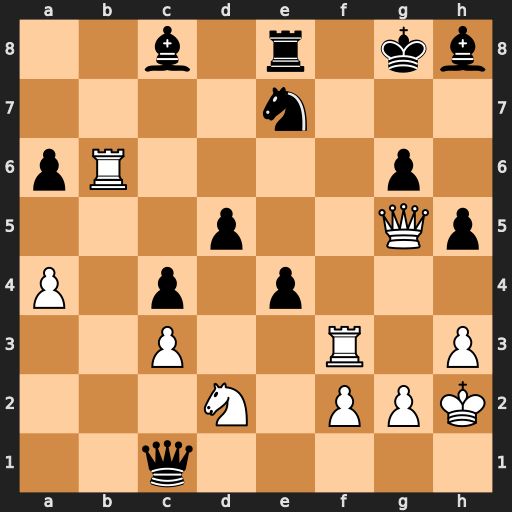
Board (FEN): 2b1r1kb/4n3/pR4p1/3p2Qp/P1p1p3/2P2R1P/3N1PPK/2q5
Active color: w
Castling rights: -
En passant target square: -
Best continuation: Rxg6+ Nxg6 Qxg6+